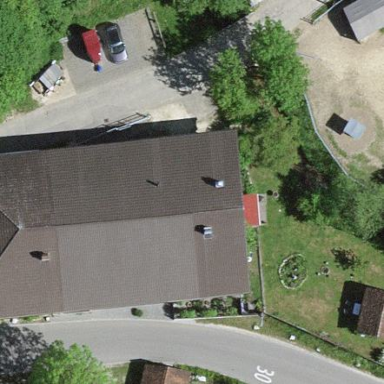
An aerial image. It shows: Farm building.